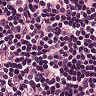
Metastatic tissue present: no